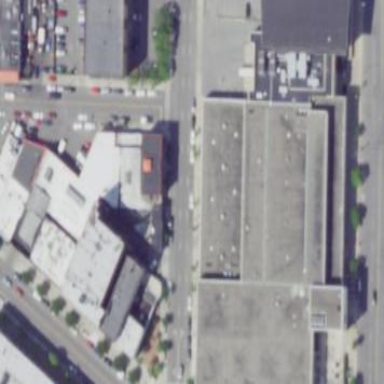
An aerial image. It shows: Building.